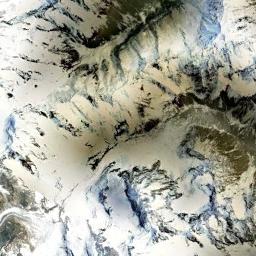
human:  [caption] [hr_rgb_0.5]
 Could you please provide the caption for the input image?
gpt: The ground on the snowberg is uneven .

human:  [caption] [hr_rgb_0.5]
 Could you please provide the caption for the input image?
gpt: The snow berg is consist of bare land and white snow .

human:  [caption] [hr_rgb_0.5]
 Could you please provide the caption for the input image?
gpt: The snowberg is covered with glaciers .

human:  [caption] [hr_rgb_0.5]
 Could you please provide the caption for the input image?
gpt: A snow-covered mountain covered in large areas .

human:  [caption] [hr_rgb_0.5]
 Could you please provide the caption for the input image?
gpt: There are much snow and some green land on the snowberg .